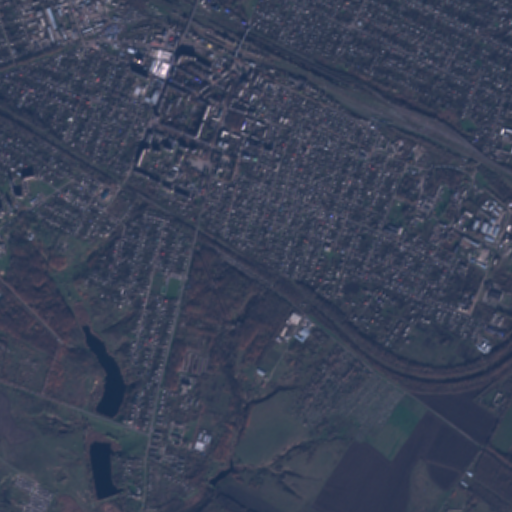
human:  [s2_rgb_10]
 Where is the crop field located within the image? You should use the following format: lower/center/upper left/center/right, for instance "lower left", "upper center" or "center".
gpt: The crop field is located in the lower of the image.
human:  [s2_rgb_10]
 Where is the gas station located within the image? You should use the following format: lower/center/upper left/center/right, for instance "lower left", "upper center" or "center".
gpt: The gas station is located in the upper left of the image.
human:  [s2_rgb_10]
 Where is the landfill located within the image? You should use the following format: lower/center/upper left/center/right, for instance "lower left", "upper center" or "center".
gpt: The landfill is located in the lower right of the image.
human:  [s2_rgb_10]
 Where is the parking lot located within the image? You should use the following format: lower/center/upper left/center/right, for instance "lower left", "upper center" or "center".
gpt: The parking lot is located in the upper center of the image.
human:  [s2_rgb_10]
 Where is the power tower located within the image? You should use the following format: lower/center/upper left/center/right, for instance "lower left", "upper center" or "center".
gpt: The power tower is located in the lower left of the image.
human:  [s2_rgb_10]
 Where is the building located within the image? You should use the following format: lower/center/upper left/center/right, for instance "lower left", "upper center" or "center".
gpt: There is no building in the image.